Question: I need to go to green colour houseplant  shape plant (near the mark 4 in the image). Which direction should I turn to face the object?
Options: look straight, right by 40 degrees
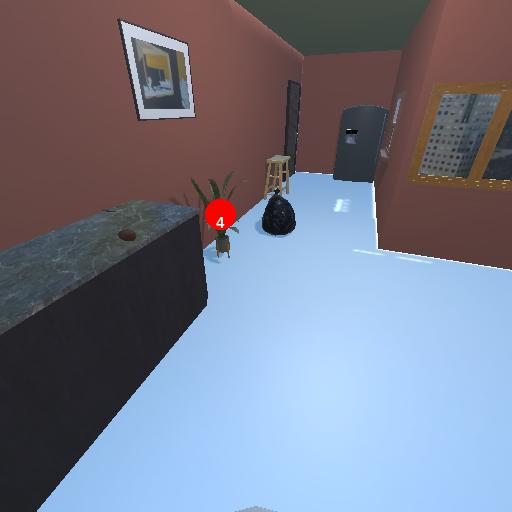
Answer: look straight